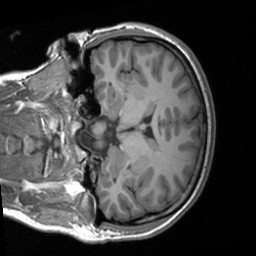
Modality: T1w
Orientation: coronal
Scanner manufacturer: siemens
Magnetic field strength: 3 T
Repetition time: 1.9 s
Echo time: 0.00226 s